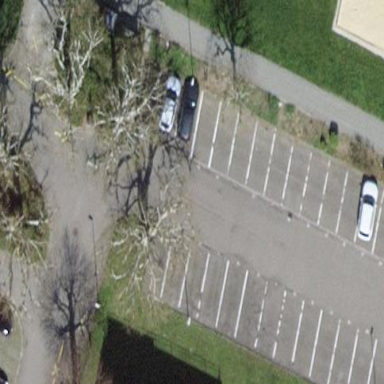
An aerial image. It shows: Parking area with asphalt surface.